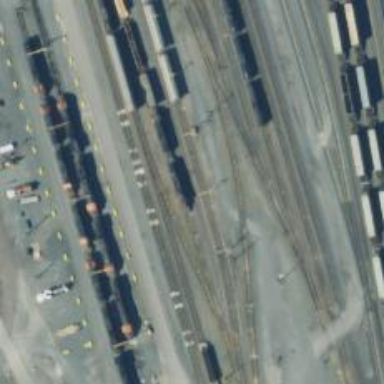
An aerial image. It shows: Railway yard in service.